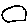
Label: moon